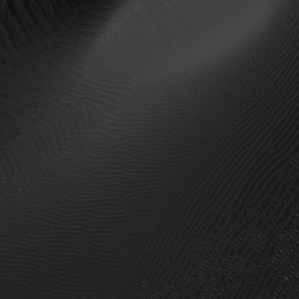
Label: frost